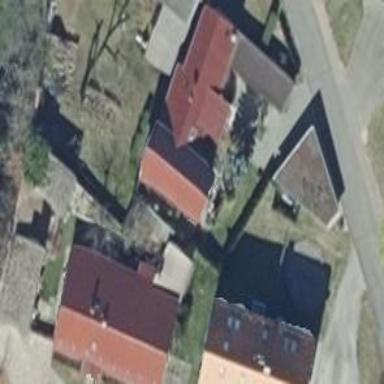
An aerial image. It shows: Residential building with multiple parts.